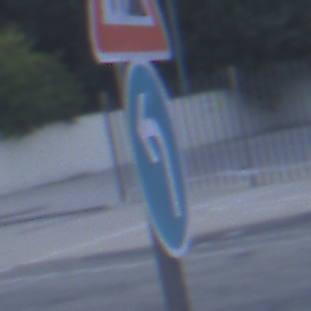
Verkehrszeichen: VorgeschriebeneFahrtrichtungLinks
Zusatzzeichen oben: Arbeitsstelle
Umgebung: Outdoor, Suburban
Tageszeit: SunriseSunset
Wetter: PartlyCloudy
Licht: Natural
Jahreszeit: NotSpecified
Kontrast: LowContrast